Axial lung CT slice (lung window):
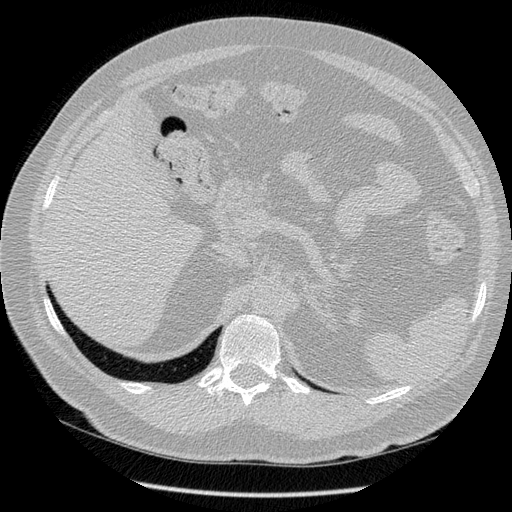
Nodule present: no